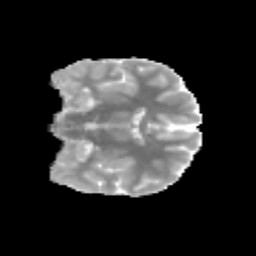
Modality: MD
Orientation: coronal
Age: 12
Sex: female
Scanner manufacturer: siemens
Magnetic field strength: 3 T
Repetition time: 3.8 s
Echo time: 0.07 s